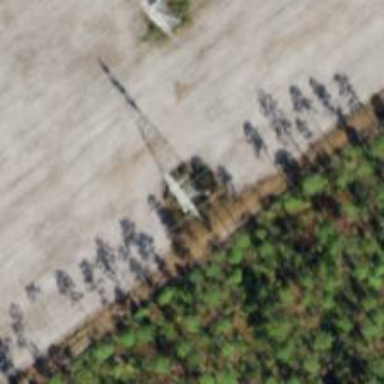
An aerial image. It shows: Lattice structure tower used for power transmission.